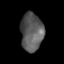
Tissue: skin
Cell type: Others
Senescence score: 0.7576
Nuclear area (px): 838
Mean DAPI intensity: 90.526